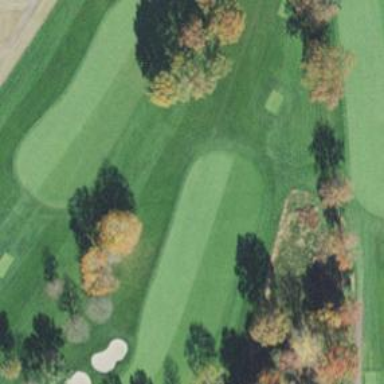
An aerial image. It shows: Pathway for golfing.